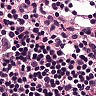
Metastatic tissue present: no